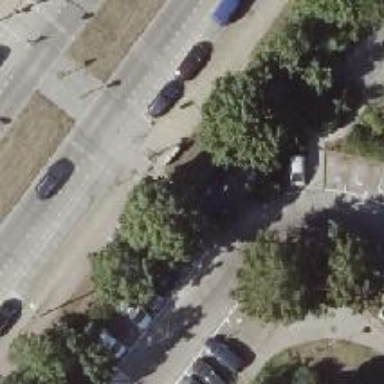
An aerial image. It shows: Footway along the road.